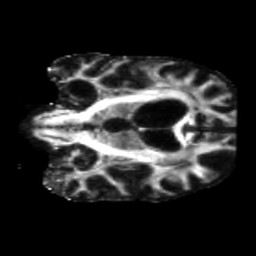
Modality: FA
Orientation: coronal
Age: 75
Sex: male
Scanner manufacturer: siemens
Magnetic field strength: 3 T
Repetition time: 5.25 s
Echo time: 0.08 s